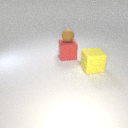
large yellow rubber cube in front of large red rubber cube